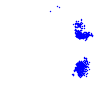
Particle: electron